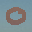
Label: 0